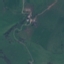
Land use / land cover: Pasture